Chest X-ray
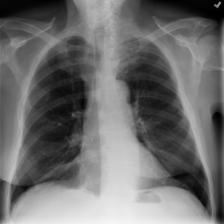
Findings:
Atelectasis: negative
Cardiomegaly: negative
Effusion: negative
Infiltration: negative
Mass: negative
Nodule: positive
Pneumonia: negative
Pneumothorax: negative
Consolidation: negative
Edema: negative
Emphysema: negative
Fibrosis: negative
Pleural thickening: negative
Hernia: negative